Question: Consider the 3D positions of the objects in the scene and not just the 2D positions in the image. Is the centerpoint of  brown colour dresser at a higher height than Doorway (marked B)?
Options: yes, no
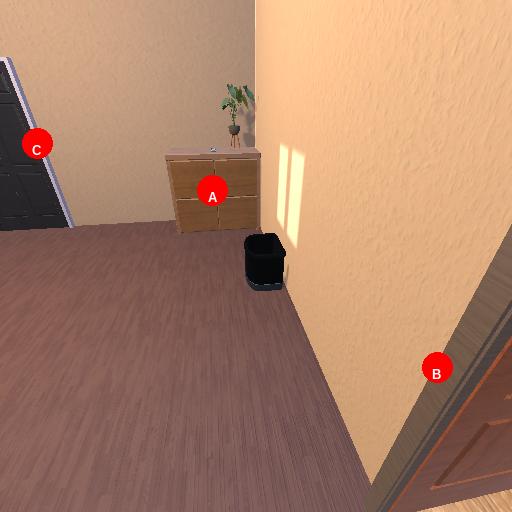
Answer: yes